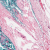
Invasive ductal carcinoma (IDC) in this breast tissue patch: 0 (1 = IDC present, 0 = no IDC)